Field crop: maize
Growth stage: 1
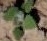
Species: chenopodium